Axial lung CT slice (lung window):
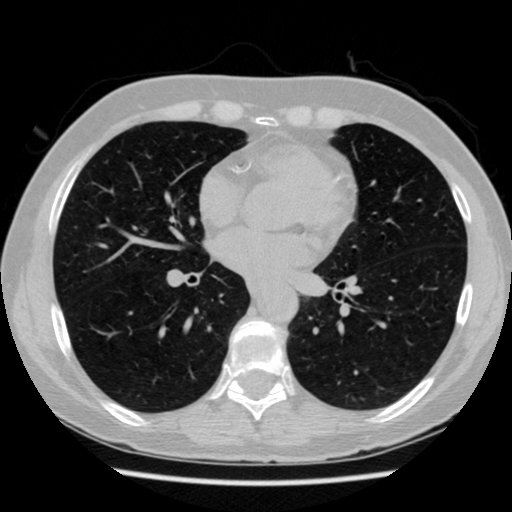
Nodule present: no